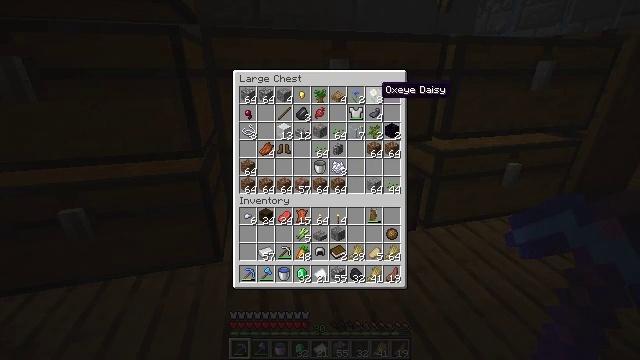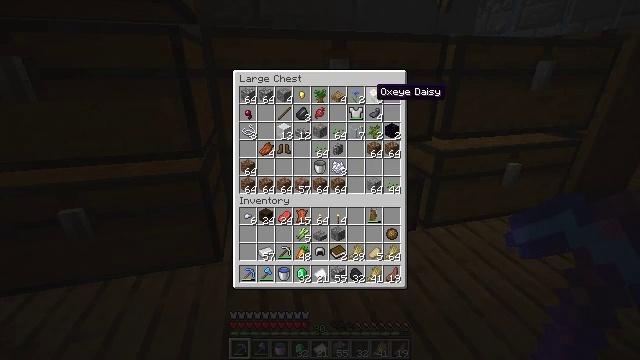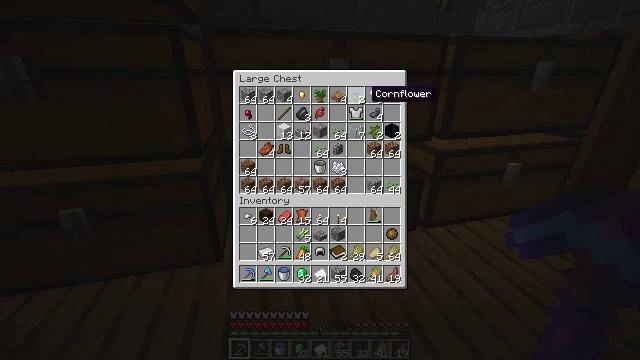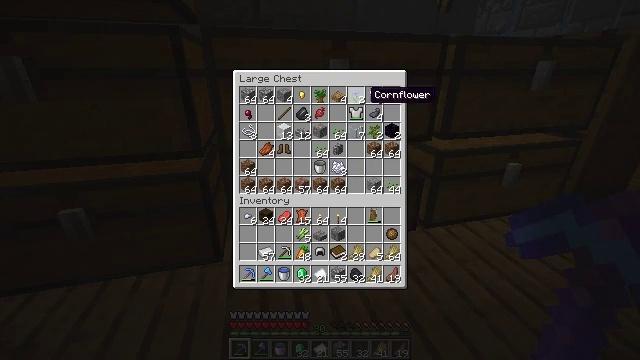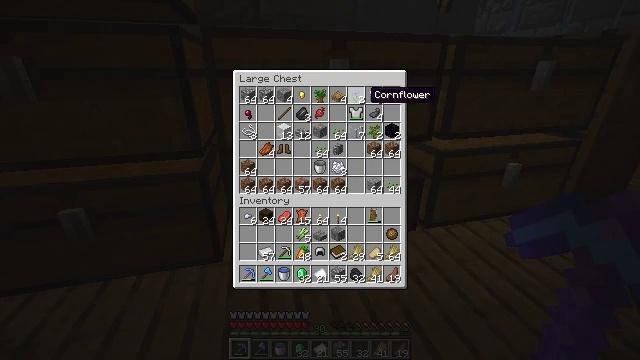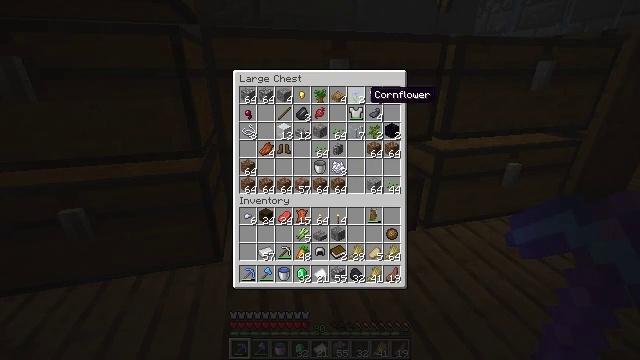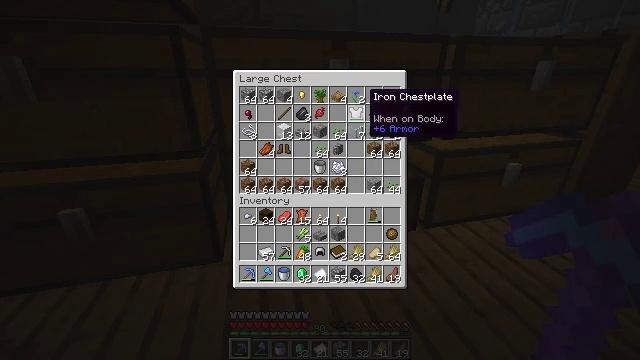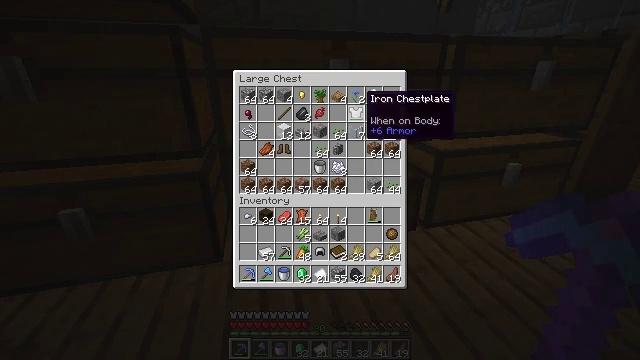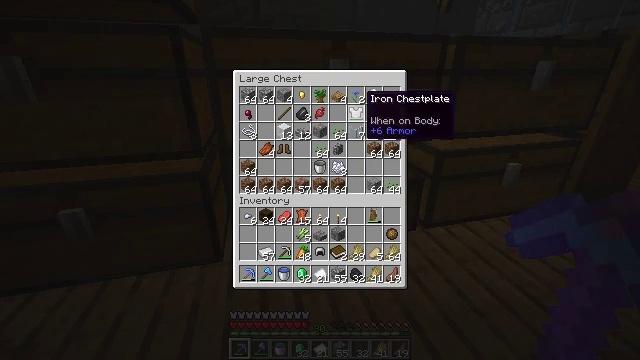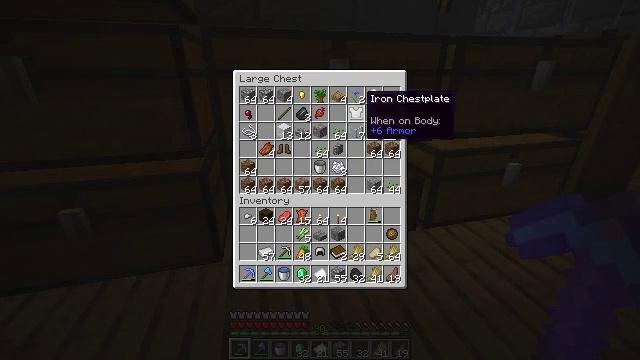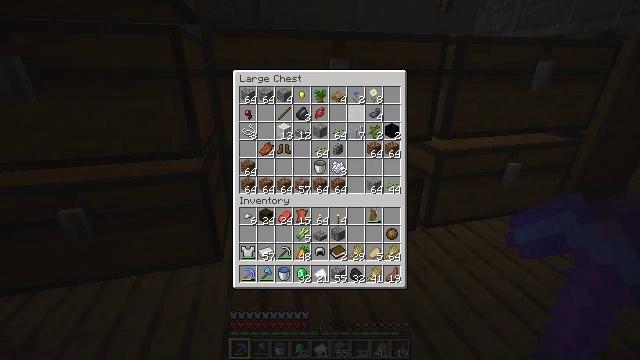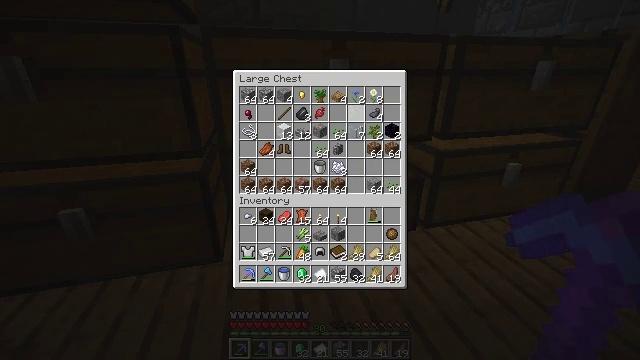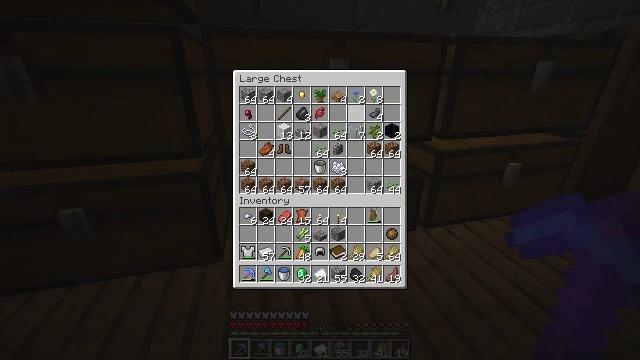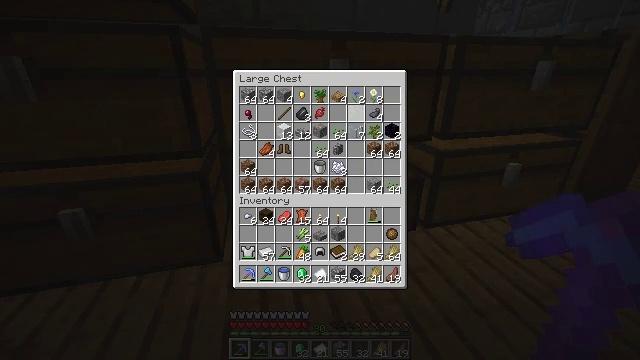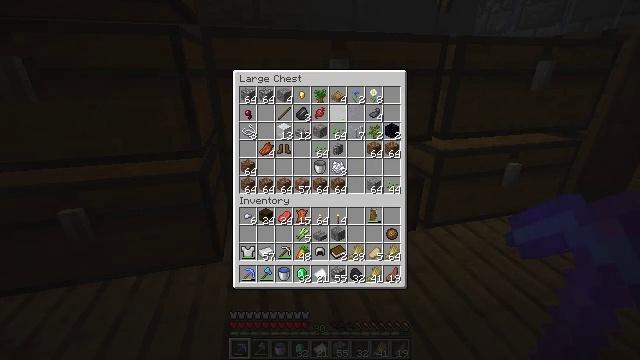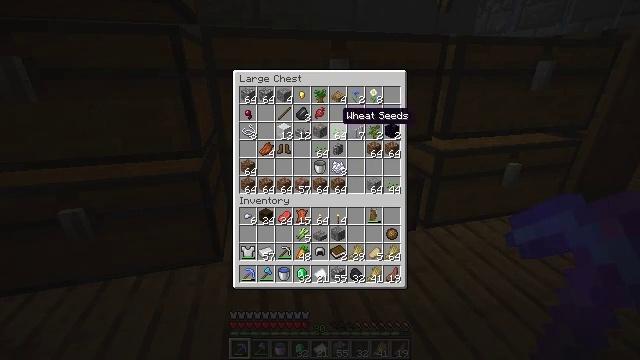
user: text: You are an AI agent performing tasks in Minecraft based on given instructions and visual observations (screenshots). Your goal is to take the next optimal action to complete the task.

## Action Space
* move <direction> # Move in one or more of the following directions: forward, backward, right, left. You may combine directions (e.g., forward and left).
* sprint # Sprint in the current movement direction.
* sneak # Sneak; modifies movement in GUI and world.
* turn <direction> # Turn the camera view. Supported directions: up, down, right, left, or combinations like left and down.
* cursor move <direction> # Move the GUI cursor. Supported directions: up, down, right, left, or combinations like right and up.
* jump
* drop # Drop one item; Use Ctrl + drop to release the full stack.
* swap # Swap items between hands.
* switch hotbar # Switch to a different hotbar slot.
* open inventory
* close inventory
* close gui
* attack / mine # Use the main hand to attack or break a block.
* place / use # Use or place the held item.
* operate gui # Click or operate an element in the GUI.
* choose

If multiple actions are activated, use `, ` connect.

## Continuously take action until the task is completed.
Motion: motion action
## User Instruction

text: In the crafting table, craft iron nugget.
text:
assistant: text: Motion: sneak
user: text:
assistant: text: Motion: sneak
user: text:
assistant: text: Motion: sneak
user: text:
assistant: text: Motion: sneak
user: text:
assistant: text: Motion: sneak
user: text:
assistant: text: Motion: sneak
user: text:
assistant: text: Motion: sneak
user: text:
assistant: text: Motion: sneak
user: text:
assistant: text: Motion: sneak
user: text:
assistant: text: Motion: sneak, operate gui
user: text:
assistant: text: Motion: sneak, operate gui
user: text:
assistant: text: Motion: sneak, operate gui
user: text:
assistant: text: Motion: sneak
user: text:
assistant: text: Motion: sneak, cursor move left and down
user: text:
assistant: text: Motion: sneak, cursor move left and down
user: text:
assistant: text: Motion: sneak
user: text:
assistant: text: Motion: sneak
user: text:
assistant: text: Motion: sneak
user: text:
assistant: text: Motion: sneak
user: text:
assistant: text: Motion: sneak, cursor move left
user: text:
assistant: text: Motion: sneak, cursor move left
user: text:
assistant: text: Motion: sneak
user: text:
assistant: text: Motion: sneak
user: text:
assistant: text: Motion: sneak
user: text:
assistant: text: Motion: sneak
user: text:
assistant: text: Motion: sneak
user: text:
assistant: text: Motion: sneak
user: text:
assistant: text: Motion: sneak
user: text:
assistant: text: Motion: sneak
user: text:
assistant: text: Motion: sneak